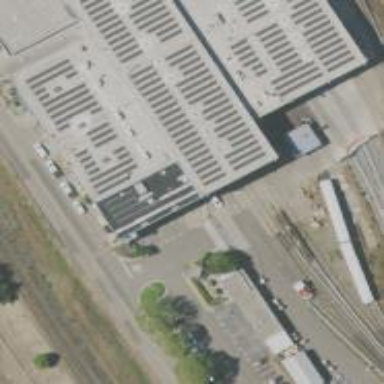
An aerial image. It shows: Electrified rail in service yard.